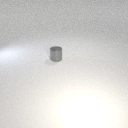
small gray metal cylinder